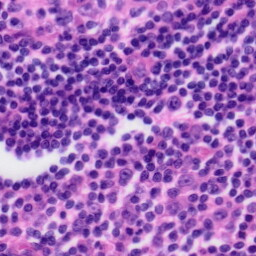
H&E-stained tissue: Tonsil